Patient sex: F
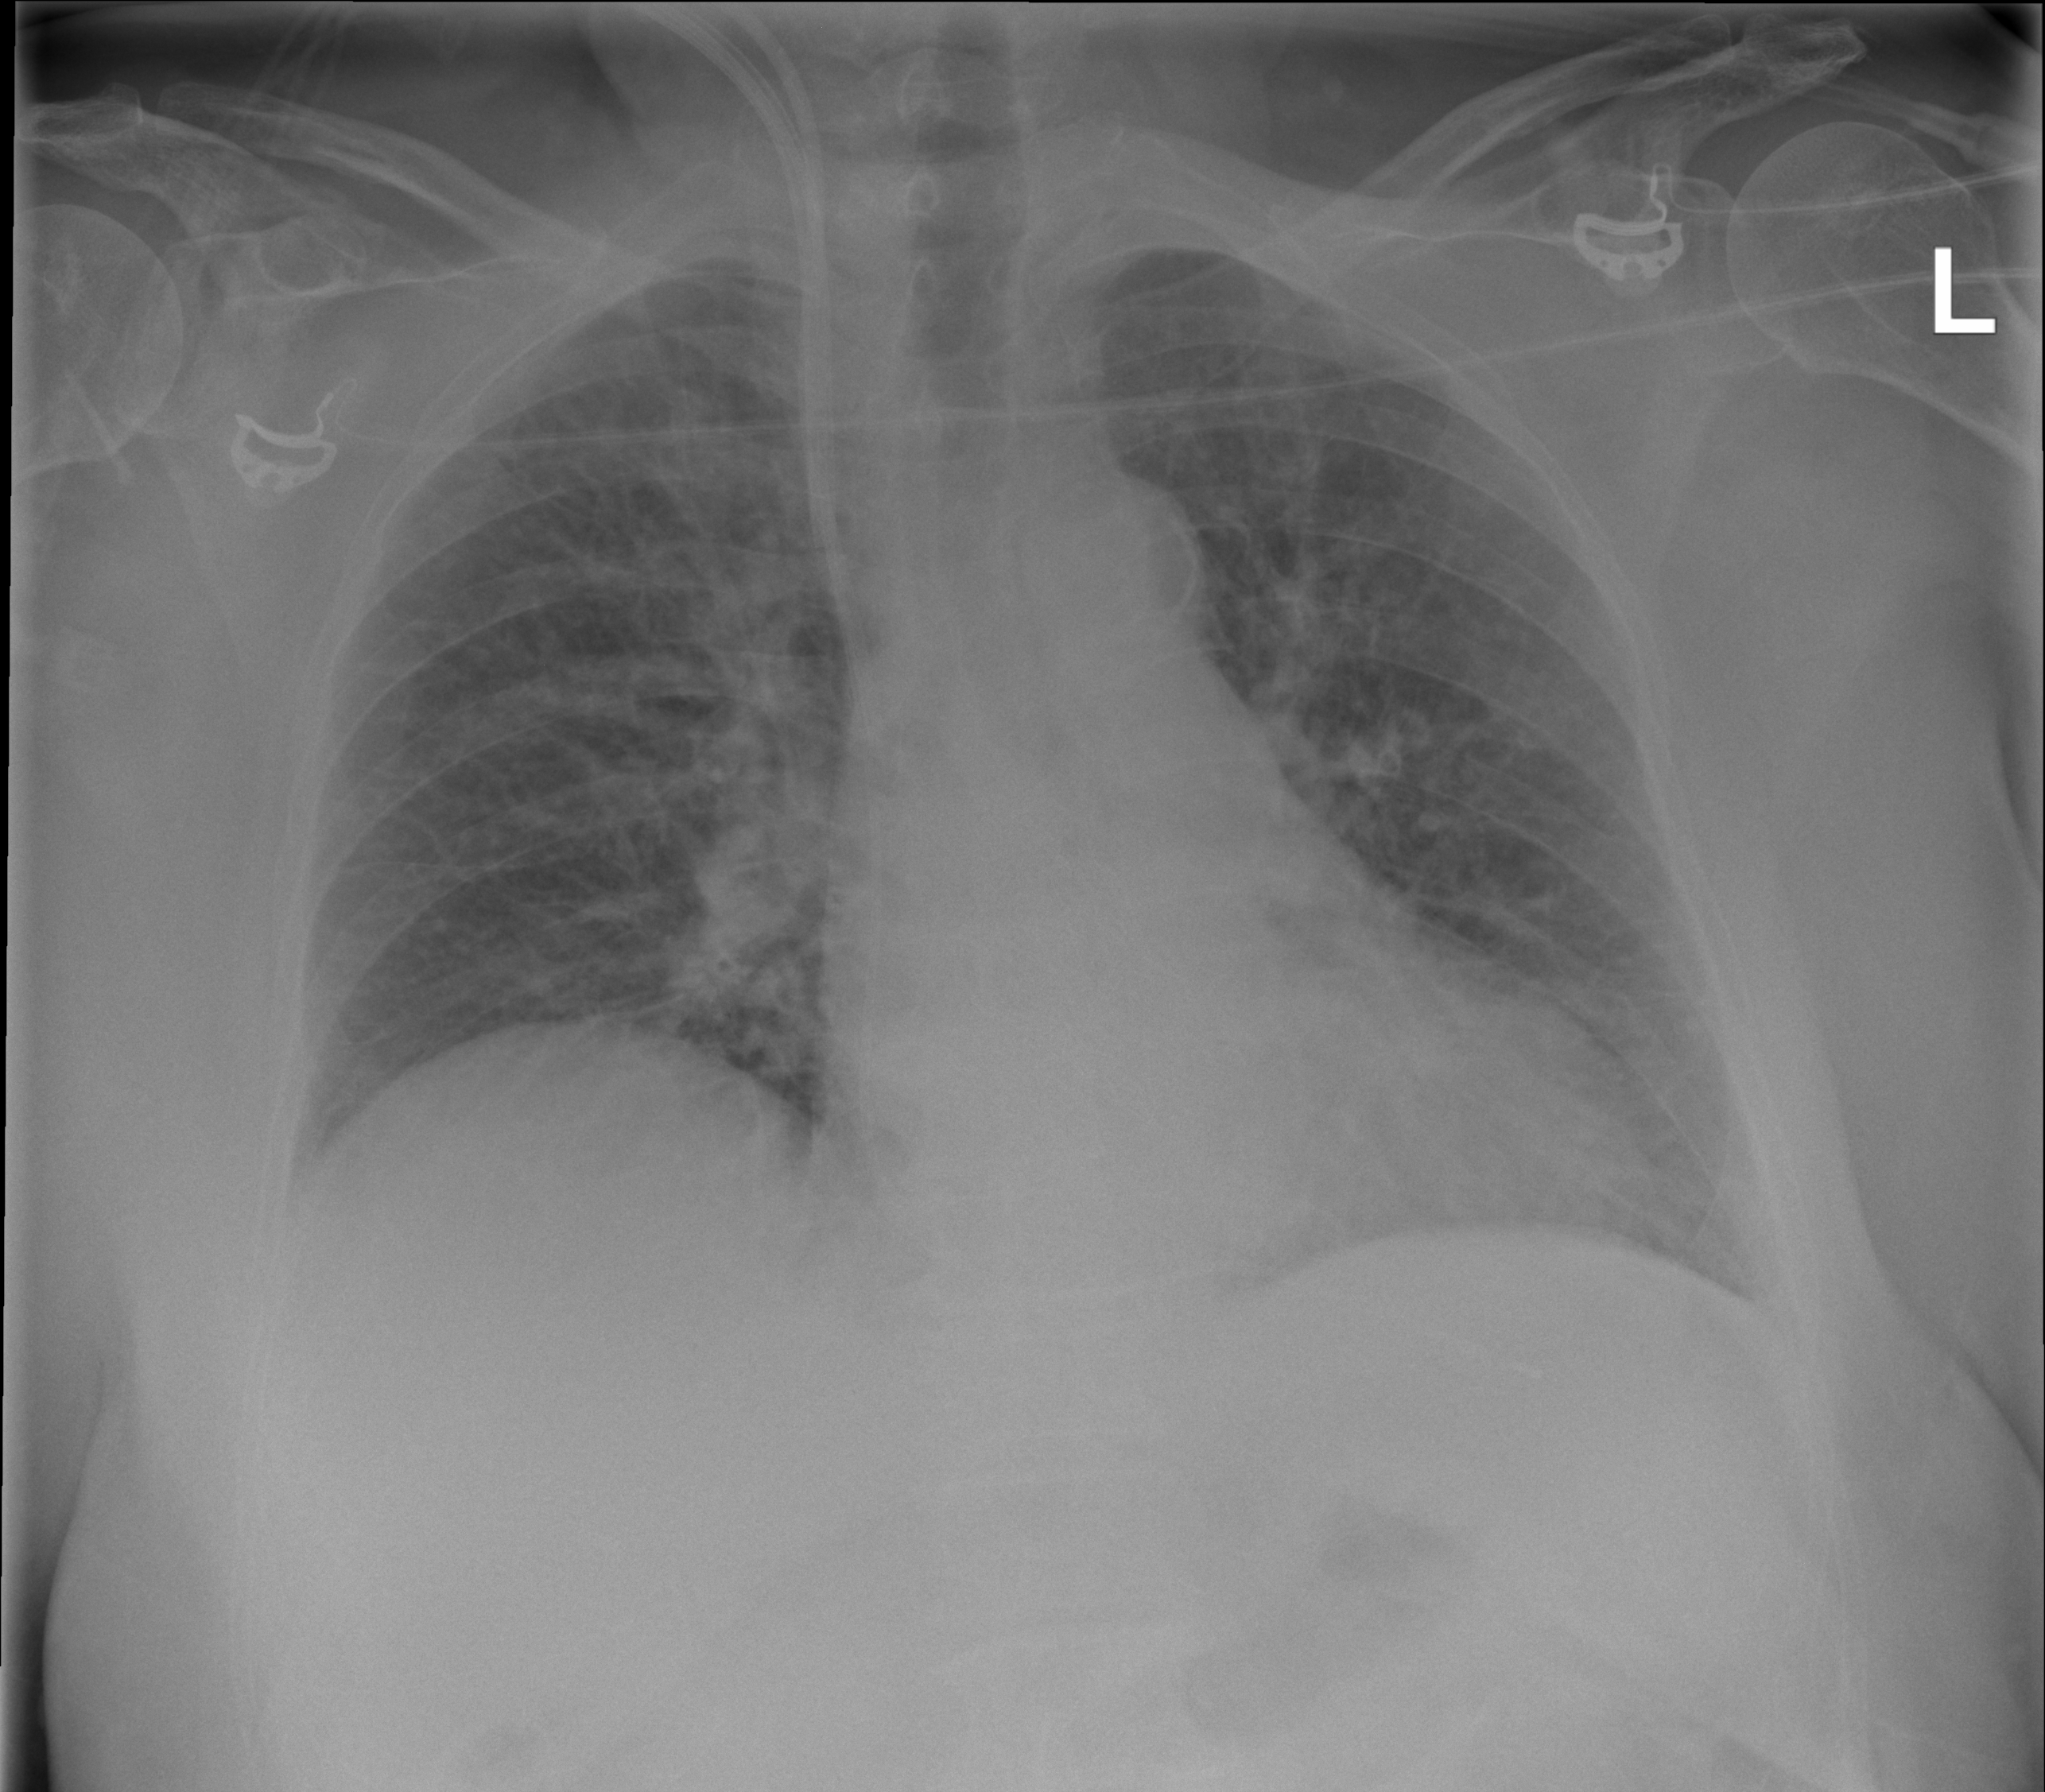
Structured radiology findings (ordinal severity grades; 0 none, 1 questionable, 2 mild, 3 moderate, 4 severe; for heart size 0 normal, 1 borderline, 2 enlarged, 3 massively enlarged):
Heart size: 1
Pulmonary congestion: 2
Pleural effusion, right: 2
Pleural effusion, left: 2
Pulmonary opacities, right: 1
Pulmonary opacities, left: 1
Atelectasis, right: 2
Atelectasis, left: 2